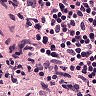
Metastatic tissue present: no